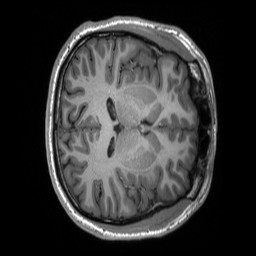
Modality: T1w
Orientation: axial
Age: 24
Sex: male
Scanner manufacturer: siemens
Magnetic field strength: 3 T
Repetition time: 2.3 s
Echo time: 0.00298 s